Question: This is what I'm trying to achieve:

## -
## -
What am I missing here? I want to keep my unordered list on one single line and be overflow:hidden... I know that I could also re-write the html in a way that i could absolute position the arrows on a high z-index, and the li's on a lower z-index, but i DONT want to do that. I want the ul to flow naturally, but I'm having an issue with this. Which is the preferred method?
This is what I've got so far:
<URL>
HTML
'''
<ul>
<li><a href="#">Category 1</a></li>
<li><a href="#">Category 2</a></li>
<li><a href="#">Category 3</a></li>
<li><a href="#">Category 4</a></li>
<li><a href="#">Category 5</a></li>
<li><a href="#">Category 6</a></li>
<li><a href="#">Category 7</a></li>
<li><a href="#">Category 8</a></li>
<li class="arrow-wrapper">
<a href="#" class="left-arrow"><</a>
<a href="#" class="right-arrow">></a>
</li>
</ul>
'''
CSS
'''
* { font-family: arial; font-size: 1em; }
ul { position: relative; background: black; padding: 1em; }
li { display: inline; }
a { color: white; text-decoration: none; padding: 1em 2em; display: inline-block; }
.arrow-wrapper { background: black; }
.arrow-wrapper a { color: #54bdff; font-size: 2em; font-weight: bold; line-height:.75; }
.left-arrow { position: absolute; top: 0; bottom: 0; left: 0; }
.right-arrow { position: absolute; top: 0; right: 0; bottom: 0; }
/* Black gradient for arrows */
.left-arrow {
background: -moz-linear-gradient(left, rgba(0,0,0,1) 50%, rgba(0,0,0,0) 100%); /* FF3.6+ */
background: -webkit-gradient(linear, left top, right top, color-stop(50%,rgba(0,0,0,1)), color-stop(100%,rgba(0,0,0,0))); /* Chrome,Safari4+ */
background: -webkit-linear-gradient(left, rgba(0,0,0,1) 50%,rgba(0,0,0,0) 100%); /* Chrome10+,Safari5.1+ */
background: -o-linear-gradient(left, rgba(0,0,0,1) 50%,rgba(0,0,0,0) 100%); /* Opera 11.10+ */
background: -ms-linear-gradient(left, rgba(0,0,0,1) 50%,rgba(0,0,0,0) 100%); /* IE10+ */
background: linear-gradient(to right, rgba(0,0,0,1) 50%,rgba(0,0,0,0) 100%); /* W3C */
filter: progid:DXImageTransform.Microsoft.gradient( startColorstr='#000000', endColorstr='#<PHONE>',GradientType=1 ); /* IE6-9 */
}
.right-arrow {
background: -moz-linear-gradient(left, rgba(0,0,0,0) 0%, rgba(0,0,0,1) 50%); /* FF3.6+ */
background: -webkit-gradient(linear, left top, right top, color-stop(0%,rgba(0,0,0,0)), color-stop(50%,rgba(0,0,0,1))); /* Chrome,Safari4+ */
background: -webkit-linear-gradient(left, rgba(0,0,0,0) 0%,rgba(0,0,0,1) 50%); /* Chrome10+,Safari5.1+ */
background: -o-linear-gradient(left, rgba(0,0,0,0) 0%,rgba(0,0,0,1) 50%); /* Opera 11.10+ */
background: -ms-linear-gradient(left, rgba(0,0,0,0) 0%,rgba(0,0,0,1) 50%); /* IE10+ */
background: linear-gradient(to right, rgba(0,0,0,0) 0%,rgba(0,0,0,1) 50%); /* W3C */
filter: progid:DXImageTransform.Microsoft.gradient( startColorstr='#<PHONE>', endColorstr='#000000',GradientType=1 ); /* IE6-9 */
}
'''
As always, your help is much appreciated!
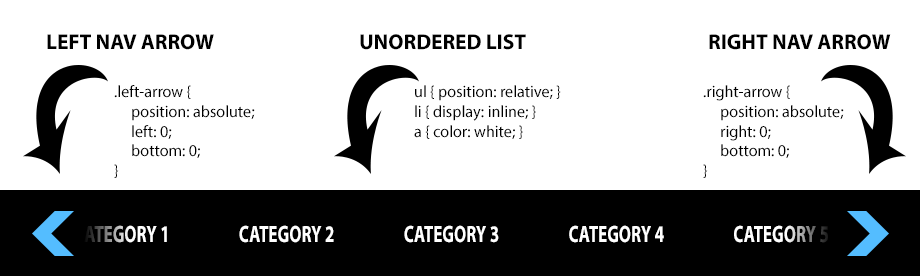
Answer: Add 'white-space: nowrap;' to your 'ul'.
For more on <URL>.